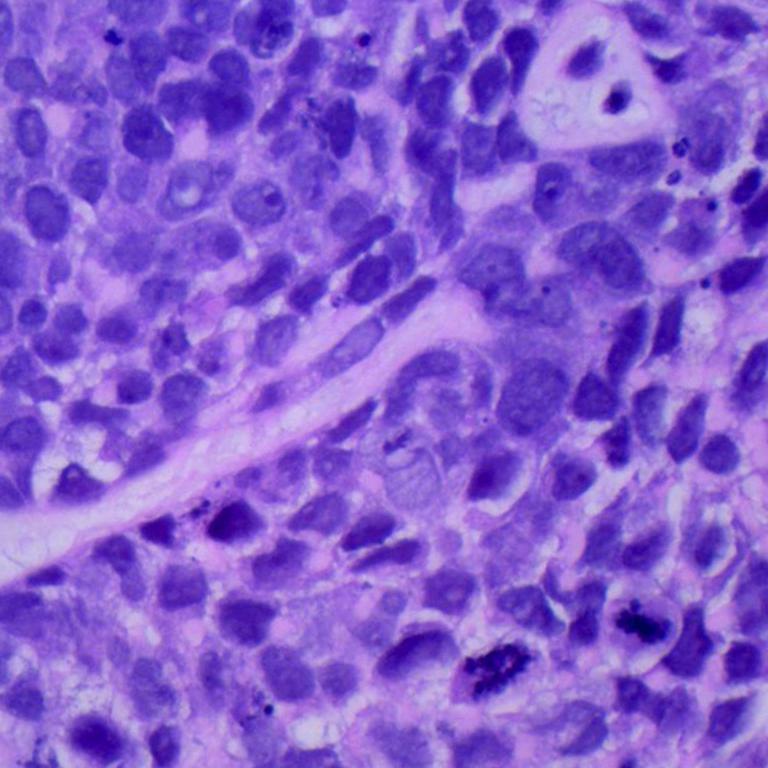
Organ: lung
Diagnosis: squamous carcinomas